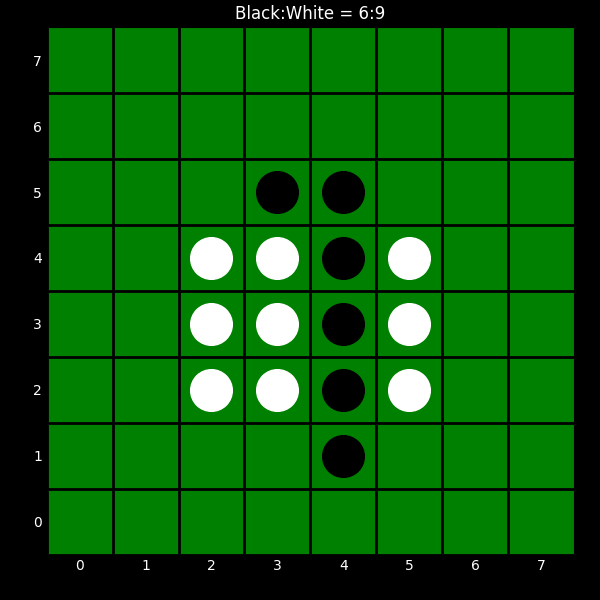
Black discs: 6
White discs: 9